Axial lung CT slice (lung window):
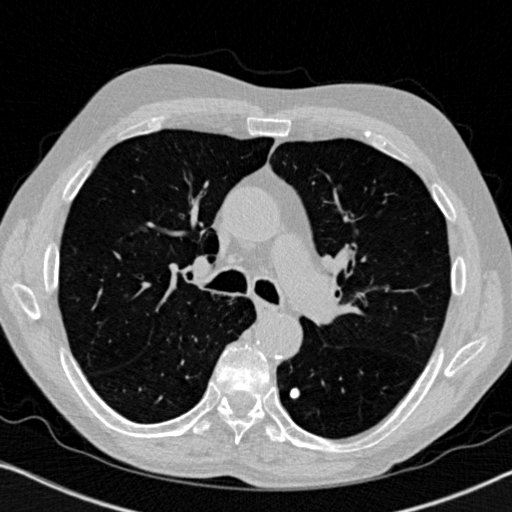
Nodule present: yes
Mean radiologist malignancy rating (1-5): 1